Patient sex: M
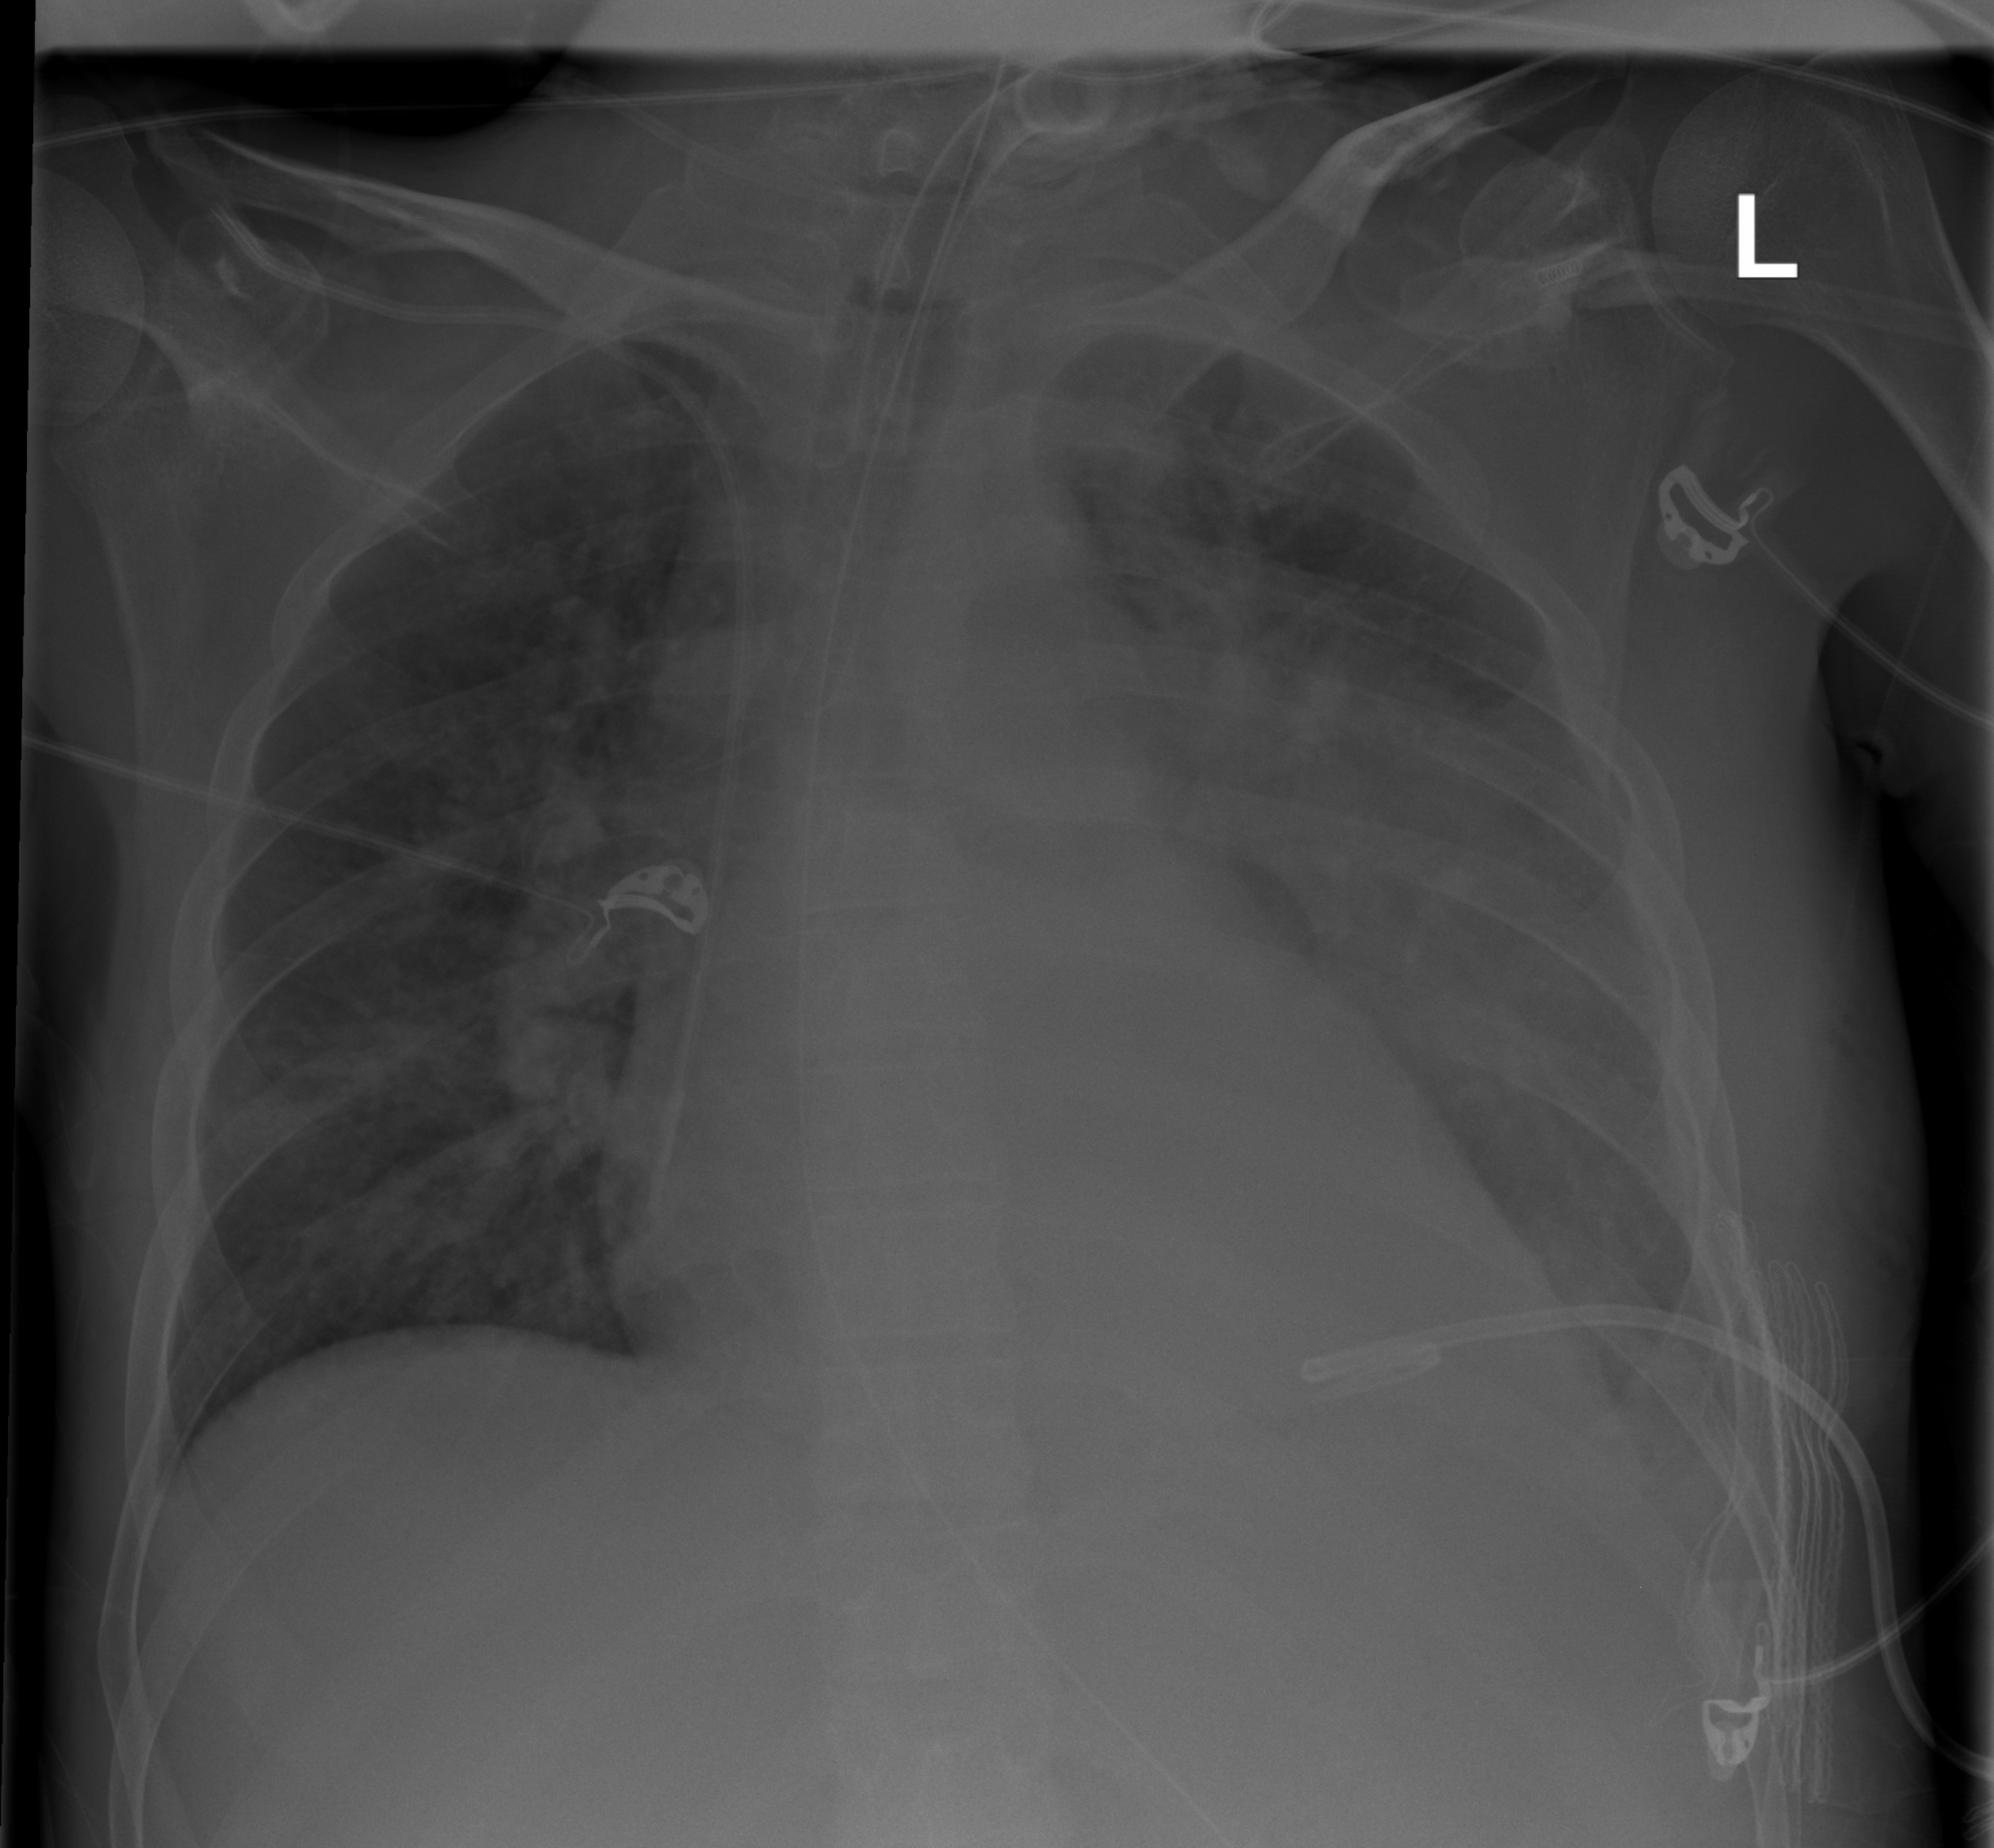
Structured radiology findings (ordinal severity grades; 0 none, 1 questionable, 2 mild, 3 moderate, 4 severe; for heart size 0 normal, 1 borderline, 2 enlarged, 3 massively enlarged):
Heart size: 2
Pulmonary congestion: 2
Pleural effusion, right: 0
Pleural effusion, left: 4
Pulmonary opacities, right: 0
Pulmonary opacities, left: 0
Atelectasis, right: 2
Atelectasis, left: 3